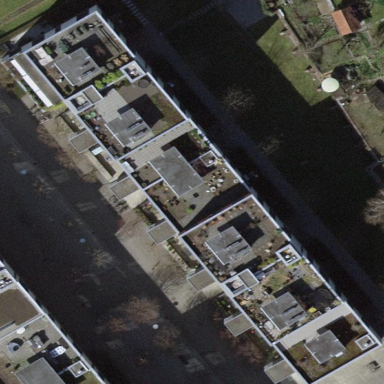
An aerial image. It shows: Modern apartment building with flat roof design.